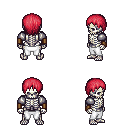
a pixel art fantasy rpg character, male body template, skeleton, steel arm armor, white pants, ruby red plain hairstyle, leather bracers, four views (front, back, left, right), 2x2 character sprite sheet, small pixel art, hard edges, no anti-aliasing